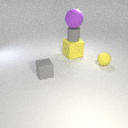
small gray rubber cube in front of small yellow rubber sphere